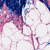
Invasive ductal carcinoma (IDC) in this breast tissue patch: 0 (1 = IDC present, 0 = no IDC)